Question: I am creating an image gallery in android similar to the following:
I am using 'Gridlayout' as main layout and 'Linearlayouts' for items. This is how I am doing it:
'''
//this is a method that returns a polaroid tile that I add in gridlayout
public LinearLayout ConstructAlbumGridLinearLayout(final int id) {
LinearLayout albumLayout = new LinearLayout(
context.getApplicationContext());
RelativeLayout albumDetailsLayout = new RelativeLayout(
context.getApplicationContext());
TextView albumName = new TextView(context.getApplicationContext());
TextView albumPicturesNumber = new TextView(
context.getApplicationContext());
LinearLayout pictureHolder = new LinearLayout(
context.getApplicationContext());
LinearLayout pictureRowOneHolder = new LinearLayout(
context.getApplicationContext());
LinearLayout pictureRowTwoHolder = new LinearLayout(
context.getApplicationContext());
//this is the line, which throws an exception, even if I do wrap_content
// albumLayout.setLayoutParams(new LayoutParams(100,
// 100));
pictureRowOneHolder.setOrientation(LinearLayout.HORIZONTAL);
pictureRowOneHolder.setLayoutParams(new LayoutParams(
LayoutParams.WRAP_CONTENT, LayoutParams.WRAP_CONTENT));
pictureRowTwoHolder.setOrientation(LinearLayout.HORIZONTAL);
pictureRowTwoHolder.setLayoutParams(new LayoutParams(
LayoutParams.WRAP_CONTENT, LayoutParams.WRAP_CONTENT));
pictureHolder.setLayoutParams(new LayoutParams(
LayoutParams.WRAP_CONTENT, LayoutParams.WRAP_CONTENT));
pictureHolder.setOrientation(LinearLayout.VERTICAL);
albumLayout.setOrientation(LinearLayout.VERTICAL);
albumDetailsLayout.setLayoutParams(new LayoutParams(
LayoutParams.WRAP_CONTENT, LayoutParams.WRAP_CONTENT));
RelativeLayout.LayoutParams rlName = new RelativeLayout.LayoutParams(
LayoutParams.WRAP_CONTENT, LayoutParams.WRAP_CONTENT);
rlName.addRule(RelativeLayout.ALIGN_PARENT_LEFT);
albumName.setLayoutParams(rlName);
albumName.setText("Family");
RelativeLayout.LayoutParams rlSize = new RelativeLayout.LayoutParams(
LayoutParams.WRAP_CONTENT, LayoutParams.WRAP_CONTENT);
rlSize.addRule(RelativeLayout.ALIGN_PARENT_RIGHT);
albumPicturesNumber.setLayoutParams(rlSize);
albumPicturesNumber.setText("3");
for (int j = 0; j < 2; ++j) {
LinearLayout.LayoutParams layoutParams = new LinearLayout.LayoutParams(
30, 30);
ImageView albumPic = new ImageView(context.getApplicationContext());
albumPic.setImageResource(R.drawable.movie1);
albumPic.setLayoutParams(layoutParams);
pictureRowOneHolder.addView(albumPic);
}
for (int j = 0; j < 2; ++j) {
LinearLayout.LayoutParams layoutParams = new LinearLayout.LayoutParams(
30, 30);
ImageView albumPic = new ImageView(context.getApplicationContext());
albumPic.setImageResource(R.drawable.movie1);
albumPic.setLayoutParams(layoutParams);
pictureRowTwoHolder.addView(albumPic);
}
pictureHolder.addView(pictureRowOneHolder);
pictureHolder.addView(pictureRowTwoHolder);
albumDetailsLayout.addView(albumName);
albumDetailsLayout.addView(albumPicturesNumber);
albumLayout.addView(albumDetailsLayout);
albumLayout.addView(pictureHolder);
return albumLayout;
}
'''
Then I add this layout in my grid layout:
'''
gl.addView(pictureGallery.ConstructAlbumGridLinearLayout(i));
'''
This is my 'XML file':
'''
<LinearLayout xmlns:android="http://schemas.android.com/apk/res/android"
xmlns:tools="http://schemas.android.com/tools"
android:orientation="vertical"
android:id="@+id/albumLinearLayout"
android:layout_width="match_parent"
android:layout_height="match_parent"
android:paddingBottom="@dimen/activity_vertical_margin"
android:paddingLeft="@dimen/activity_horizontal_margin"
android:paddingRight="@dimen/activity_horizontal_margin"
android:paddingTop="@dimen/activity_vertical_margin"
tools:context=".MainActivity" >
<TextView
android:id="@+id/pictureType"
android:layout_width="wrap_content"
android:layout_height="wrap_content"
android:text="My Albums"
android:textAppearance="?android:attr/textAppearanceMedium" />
<GridLayout
android:id="@+id/albumMainGrid"
android:layout_width="match_parent"
android:layout_height="match_parent" />
</LinearLayout>
'''
I am not sure what wrong I am doing here... Is it the grid layout itself? Or the Linearlayout with the gridlayout proving to be a problem?
EDIT - Here is the exception:
'''
02-13 20:11:28.250: E/AndroidRuntime(5040): FATAL EXCEPTION: main
02-13 20:11:28.250: E/AndroidRuntime(5040): java.lang.ClassCastException: android.view.ViewGroup$LayoutParams cannot be cast to android.widget.GridLayout$LayoutParams
02-13 20:11:28.250: E/AndroidRuntime(5040): at android.widget.GridLayout.getLayoutParams1(GridLayout.java:729)
02-13 20:11:28.250: E/AndroidRuntime(5040): at android.widget.GridLayout.validateLayoutParams(GridLayout.java:663)
02-13 20:11:28.250: E/AndroidRuntime(5040): at android.widget.GridLayout.getLayoutParams(GridLayout.java:734)
02-13 20:11:28.250: E/AndroidRuntime(5040): at android.widget.GridLayout.measureChildrenWithMargins(GridLayout.java:866)
02-13 20:11:28.250: E/AndroidRuntime(5040): at android.widget.GridLayout.onMeasure(GridLayout.java:894)
02-13 20:11:28.250: E/AndroidRuntime(5040): at android.view.View.measure(View.java:12775)
02-13 20:11:28.250: E/AndroidRuntime(5040): at android.view.ViewGroup.measureChildWithMargins(ViewGroup.java:4709)
02-13 20:11:28.250: E/AndroidRuntime(5040): at android.widget.LinearLayout.measureChildBeforeLayout(LinearLayout.java:1385)
02-13 20:11:28.250: E/AndroidRuntime(5040): at android.widget.LinearLayout.measureVertical(LinearLayout.java:670)
02-13 20:11:28.250: E/AndroidRuntime(5040): at android.widget.LinearLayout.onMeasure(LinearLayout.java:563)
02-13 20:11:28.250: E/AndroidRuntime(5040): at android.view.View.measure(View.java:12775)
02-13 20:11:28.250: E/AndroidRuntime(5040): at android.view.ViewGroup.measureChildWithMargins(ViewGroup.java:4709)
02-13 20:11:28.250: E/AndroidRuntime(5040): at android.widget.FrameLayout.onMeasure(FrameLayout.java:293)
02-13 20:11:28.250: E/AndroidRuntime(5040): at android.view.View.measure(View.java:12775)
02-13 20:11:28.250: E/AndroidRuntime(5040): at android.widget.LinearLayout.measureVertical(LinearLayout.java:822)
02-13 20:11:28.250: E/AndroidRuntime(5040): at android.widget.LinearLayout.onMeasure(LinearLayout.java:563)
02-13 20:11:28.250: E/AndroidRuntime(5040): at android.view.View.measure(View.java:12775)
02-13 20:11:28.250: E/AndroidRuntime(5040): at android.view.ViewGroup.measureChildWithMargins(ViewGroup.java:4709)
02-13 20:11:28.250: E/AndroidRuntime(5040): at android.widget.FrameLayout.onMeasure(FrameLayout.java:293)
02-13 20:11:28.250: E/AndroidRuntime(5040): at com.android.internal.policy.impl.PhoneWindow$DecorView.onMeasure(PhoneWindow.java:2240)
02-13 20:11:28.250: E/AndroidRuntime(5040): at android.view.View.measure(View.java:12775)
02-13 20:11:28.250: E/AndroidRuntime(5040): at android.view.ViewRootImpl.performTraversals(ViewRootImpl.java:1151)
02-13 20:11:28.250: E/AndroidRuntime(5040): at android.view.ViewRootImpl.handleMessage(ViewRootImpl.java:2539)
02-13 20:11:28.250: E/AndroidRuntime(5040): at android.os.Handler.dispatchMessage(Handler.java:99)
02-13 20:11:28.250: E/AndroidRuntime(5040): at android.os.Looper.loop(Looper.java:137)
02-13 20:11:28.250: E/AndroidRuntime(5040): at android.app.ActivityThread.main(ActivityThread.java:4514)
02-13 20:11:28.250: E/AndroidRuntime(5040): at java.lang.reflect.Method.invokeNative(Native Method)
02-13 20:11:28.250: E/AndroidRuntime(5040): at java.lang.reflect.Method.invoke(Method.java:511)
02-13 20:11:28.250: E/AndroidRuntime(5040): at com.android.internal.os.ZygoteInit$MethodAndArgsCaller.run(ZygoteInit.java:790)
02-13 20:11:28.250: E/AndroidRuntime(5040): at com.android.internal.os.ZygoteInit.main(ZygoteInit.java:557)
02-13 20:11:28.250: E/AndroidRuntime(5040): at dalvik.system.NativeStart.main(Native Method)
'''
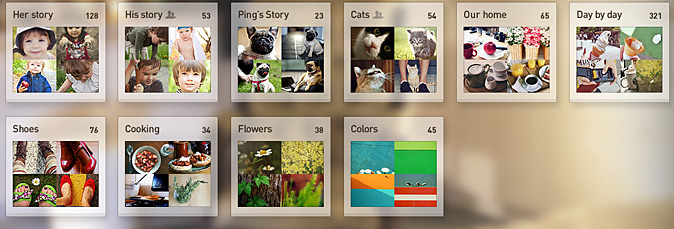
Answer: From your Logcat it looks like you are casting a 'ViewGroup.LayoutParams' class to a 'GridLayout.LayoutParams'. This is a common issue when you call the constructor method of 'LayoutParams' as you have:
'''
albumLayout.setLayoutParams(new LayoutParams(100, 100));
'''
You want to be specific with your 'LayoutParams', so if you are using a 'GridLayout', use 'GridLayout.LayoutParams' and for 'LinearLayout' use 'LinearLayout.LayoutParams' etc. This stops the wrong version being picked up as you always want to use
In the example above, 'albumLayout' is a 'GridLayout', so you want to use 'GridLayout.LayoutParams'. Change that line to this:
'''
albumLayout.setLayoutParams(new GridLayout.LayoutParams(100, 100));
'''
You also have a couple of instances where you have 'LinearLayouts' and a 'RelativeLayout' that could do with the same change. ('LinearLayout.LayoutParams' and 'RelativeLayout.LayoutParams').